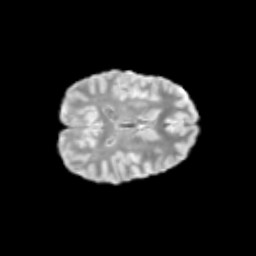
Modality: T2w
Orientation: axial
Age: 12
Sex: female
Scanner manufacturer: siemens
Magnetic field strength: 3 T
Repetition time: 3.8 s
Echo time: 0.07 s